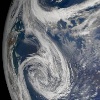
Label: cloud